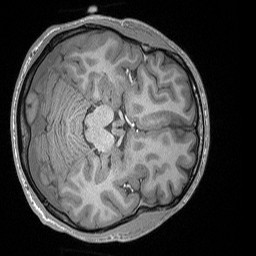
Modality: T1w
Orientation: axial
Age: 23
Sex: male
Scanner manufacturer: siemens
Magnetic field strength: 3 T
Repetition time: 1.56 s
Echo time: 0.00207 s